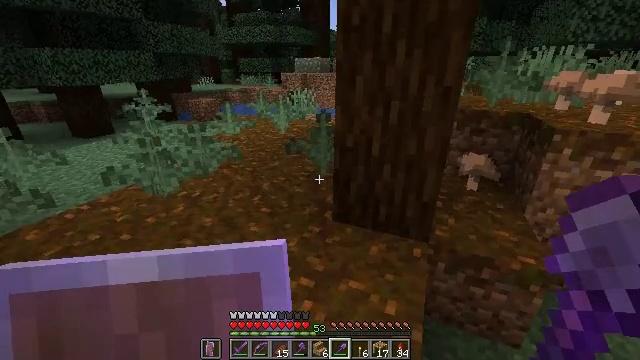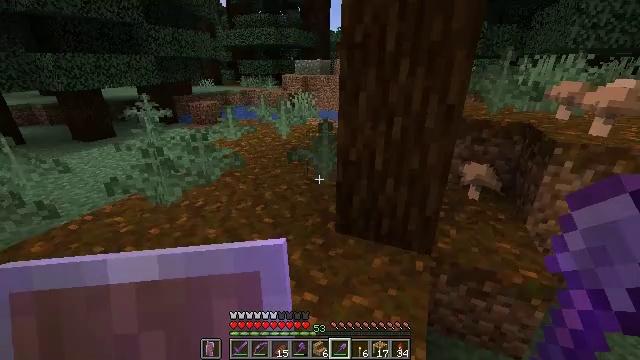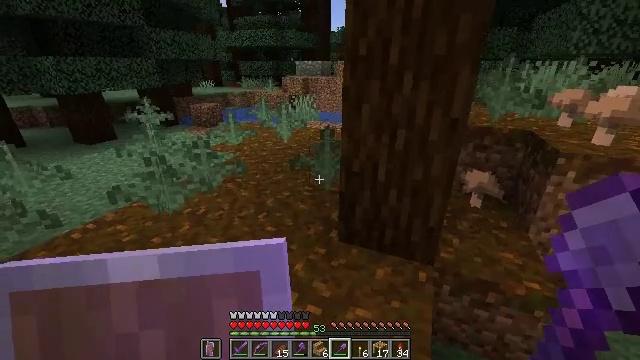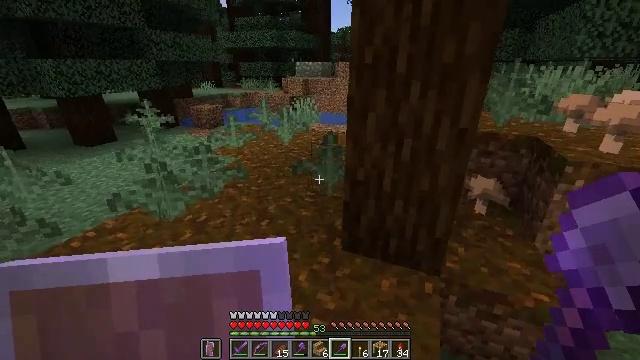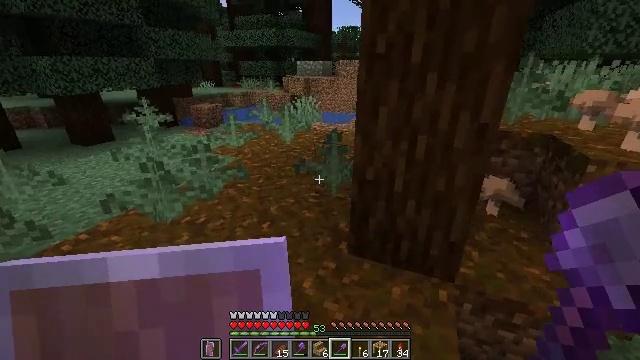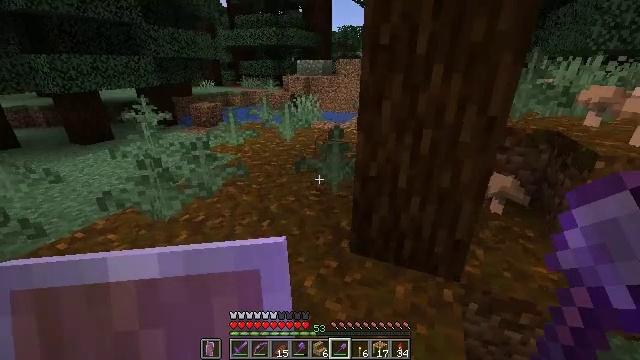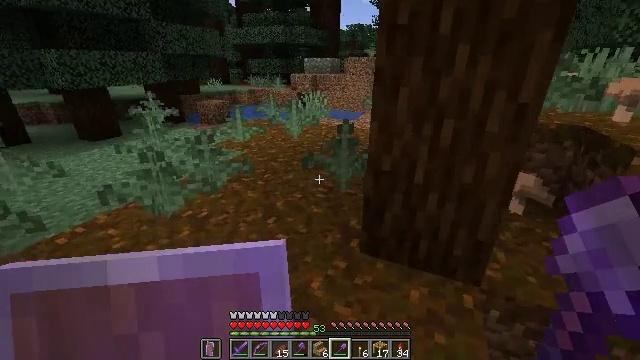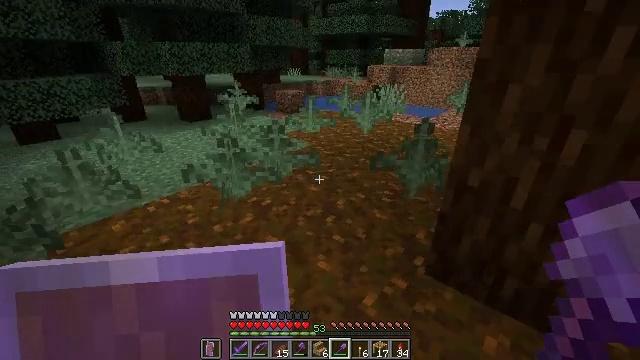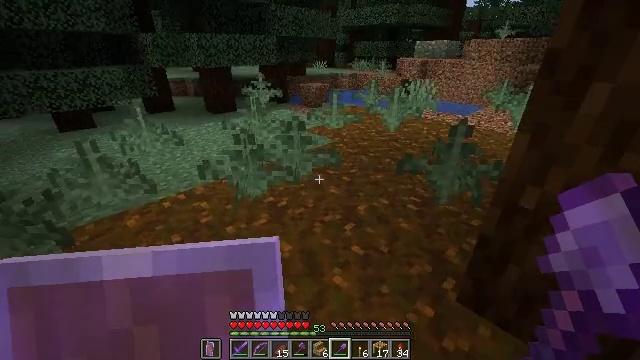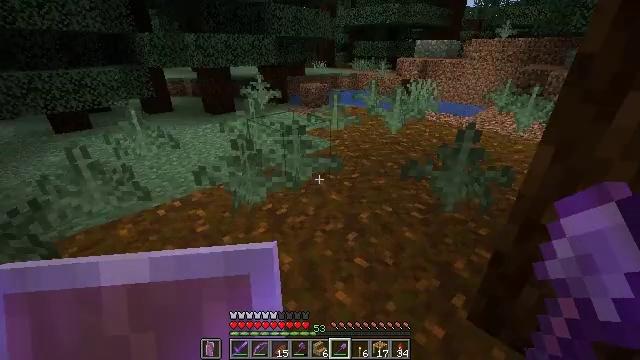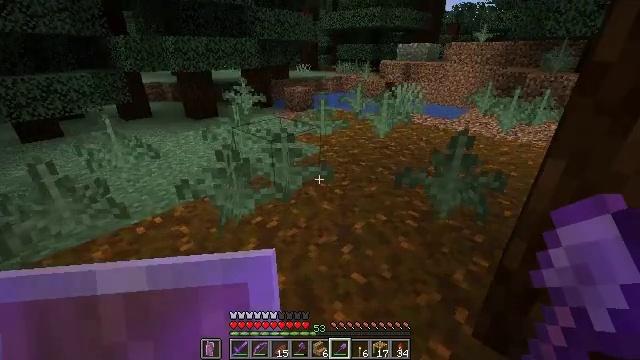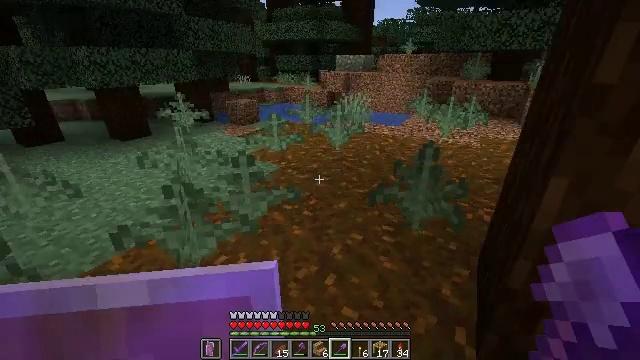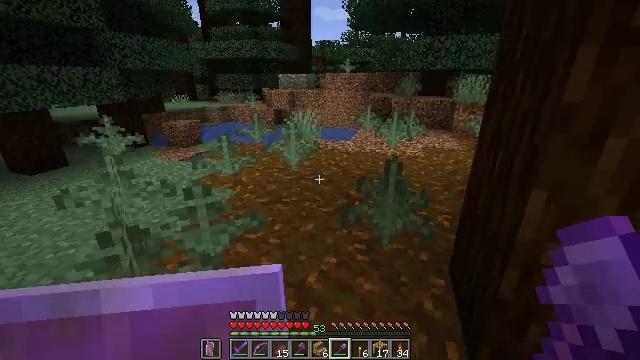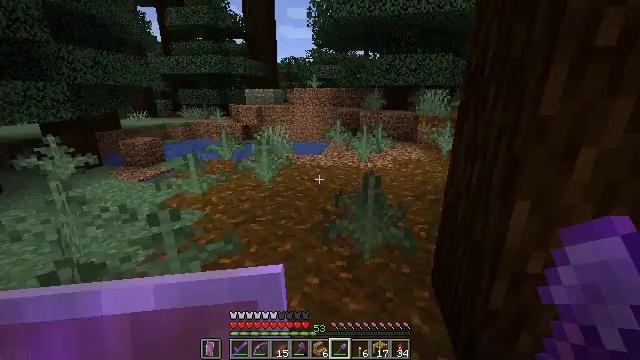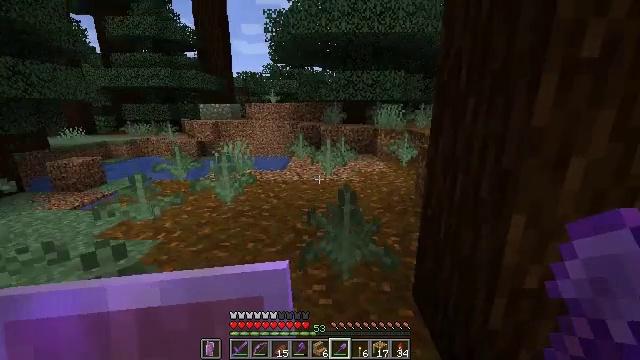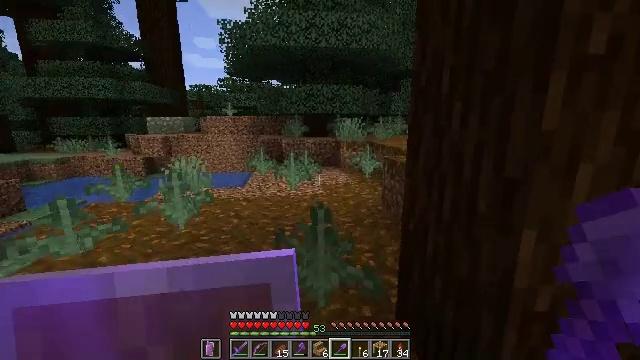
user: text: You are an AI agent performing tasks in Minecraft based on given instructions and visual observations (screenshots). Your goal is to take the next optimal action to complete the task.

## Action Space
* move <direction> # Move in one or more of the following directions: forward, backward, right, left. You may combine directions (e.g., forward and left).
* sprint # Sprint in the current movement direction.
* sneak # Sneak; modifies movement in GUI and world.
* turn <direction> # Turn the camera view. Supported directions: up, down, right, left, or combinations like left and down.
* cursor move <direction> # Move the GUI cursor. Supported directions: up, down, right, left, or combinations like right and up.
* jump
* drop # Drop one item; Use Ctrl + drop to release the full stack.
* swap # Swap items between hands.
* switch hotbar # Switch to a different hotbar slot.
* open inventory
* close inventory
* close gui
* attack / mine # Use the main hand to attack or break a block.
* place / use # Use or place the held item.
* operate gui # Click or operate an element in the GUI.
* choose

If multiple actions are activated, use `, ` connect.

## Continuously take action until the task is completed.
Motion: motion action
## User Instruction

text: Remove the scaffolding structure.
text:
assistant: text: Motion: move forward, jump
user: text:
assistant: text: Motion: move forward
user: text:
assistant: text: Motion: move forward
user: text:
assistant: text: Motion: move forward
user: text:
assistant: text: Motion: move forward
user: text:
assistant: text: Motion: move forward, turn left
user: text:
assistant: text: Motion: move forward, turn left and down
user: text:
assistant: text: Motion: move forward, turn left and down
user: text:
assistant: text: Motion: move forward and move left
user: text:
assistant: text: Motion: move forward and move left, turn right
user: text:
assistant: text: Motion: move forward and move left, turn right and up
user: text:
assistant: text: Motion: move forward and move left, turn right and up
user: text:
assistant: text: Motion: move forward, turn right and up
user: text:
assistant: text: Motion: move forward, turn right and up
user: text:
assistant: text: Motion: move forward, sprint, turn right and up
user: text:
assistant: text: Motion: move forward, sprint, turn right and up
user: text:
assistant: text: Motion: move forward, sprint, turn right
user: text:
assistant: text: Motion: move forward, sprint
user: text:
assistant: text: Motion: move forward, sprint
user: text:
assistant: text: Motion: move forward, sprint, turn right
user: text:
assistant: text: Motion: move forward, sprint, turn right and up
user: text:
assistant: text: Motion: move forward, sprint, turn right
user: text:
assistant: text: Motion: move forward, sprint, turn right
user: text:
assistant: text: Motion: move forward, sprint
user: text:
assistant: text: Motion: move forward, sprint, turn right
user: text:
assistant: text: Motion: move forward, sprint, turn right
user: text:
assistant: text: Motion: move forward, sprint, turn right
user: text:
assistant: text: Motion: move forward, sprint, turn right
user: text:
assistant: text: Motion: move forward, sprint, turn right
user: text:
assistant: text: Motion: move forward, sprint, turn right, jump